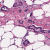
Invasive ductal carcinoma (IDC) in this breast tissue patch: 1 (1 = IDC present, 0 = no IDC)